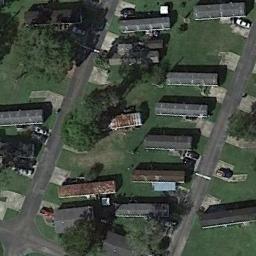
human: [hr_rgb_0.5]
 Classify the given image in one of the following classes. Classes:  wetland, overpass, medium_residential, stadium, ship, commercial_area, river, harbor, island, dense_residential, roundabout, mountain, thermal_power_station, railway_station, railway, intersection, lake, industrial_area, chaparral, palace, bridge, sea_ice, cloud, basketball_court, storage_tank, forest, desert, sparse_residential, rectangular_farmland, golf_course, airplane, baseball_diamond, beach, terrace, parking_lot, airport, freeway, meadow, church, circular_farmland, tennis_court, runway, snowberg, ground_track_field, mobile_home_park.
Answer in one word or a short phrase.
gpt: mobile_home_park